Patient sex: M
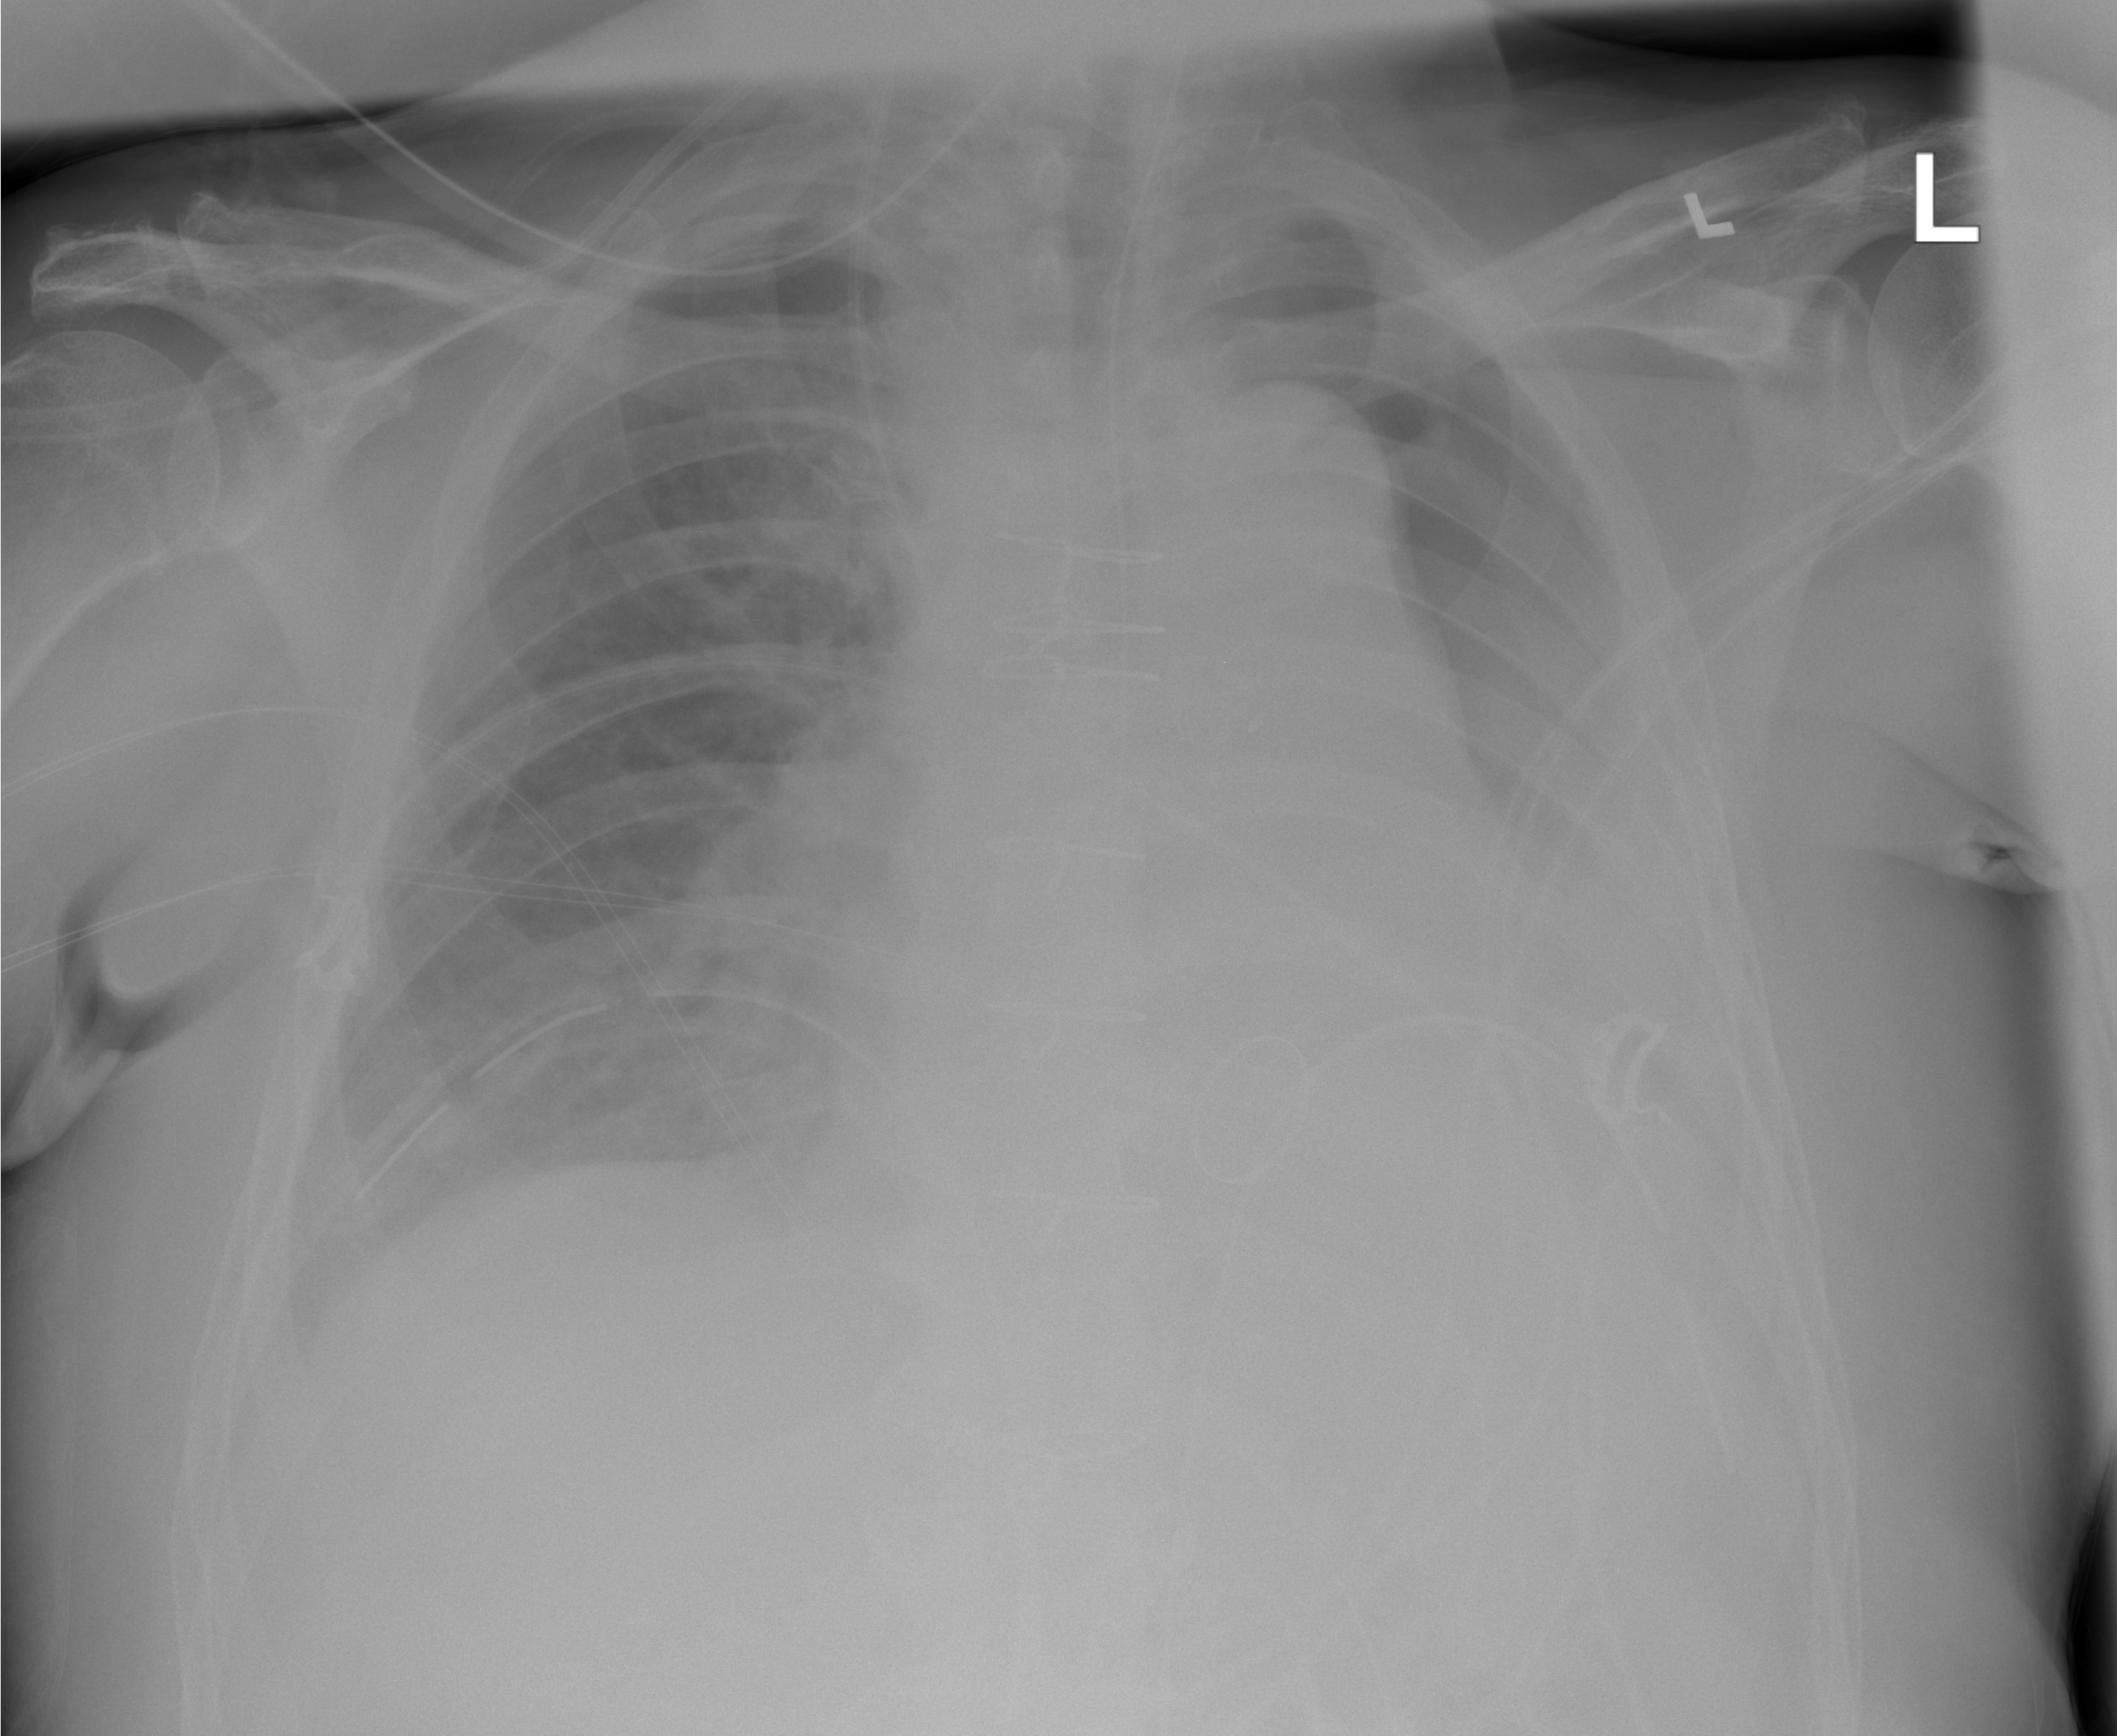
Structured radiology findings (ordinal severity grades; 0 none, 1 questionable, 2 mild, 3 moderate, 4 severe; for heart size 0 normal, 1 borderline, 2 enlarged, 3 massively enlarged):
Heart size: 2
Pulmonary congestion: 0
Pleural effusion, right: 0
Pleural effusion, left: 2
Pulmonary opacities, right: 0
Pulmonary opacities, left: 0
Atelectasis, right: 2
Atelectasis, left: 3